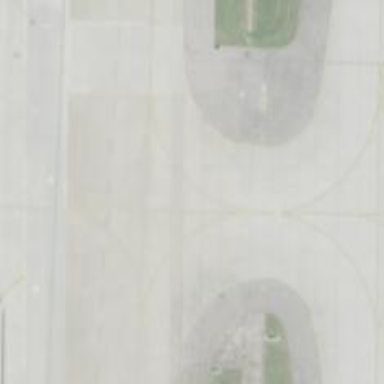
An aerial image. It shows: Image of taxiway at airport.